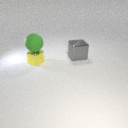
large green rubber sphere above small yellow metal cube